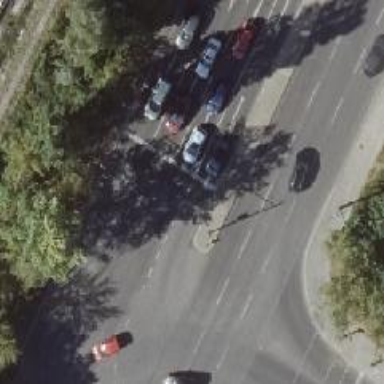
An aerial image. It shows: Road with traffic signals.